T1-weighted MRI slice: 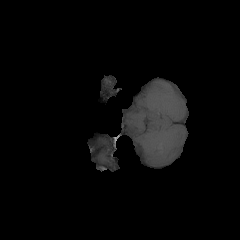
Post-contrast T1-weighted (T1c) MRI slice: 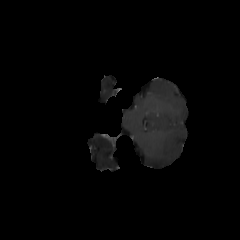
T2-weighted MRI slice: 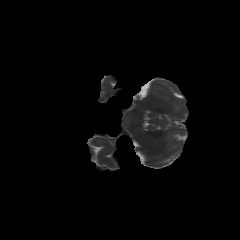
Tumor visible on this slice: no